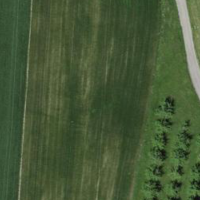
EUNIS habitat code: 52
Species observed at this site:
Ajuga reptans